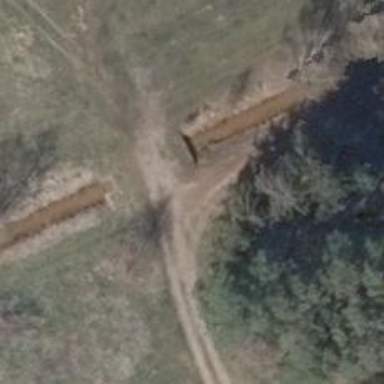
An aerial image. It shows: Grass track with grade5 track type.